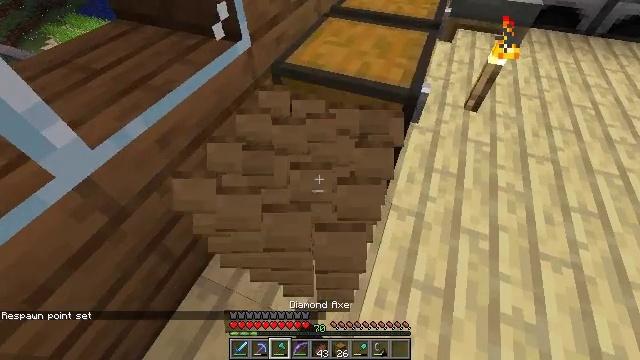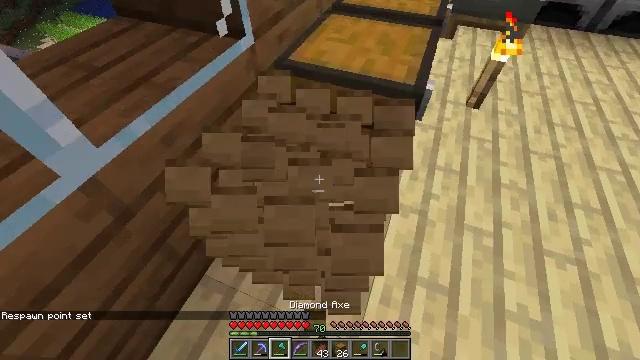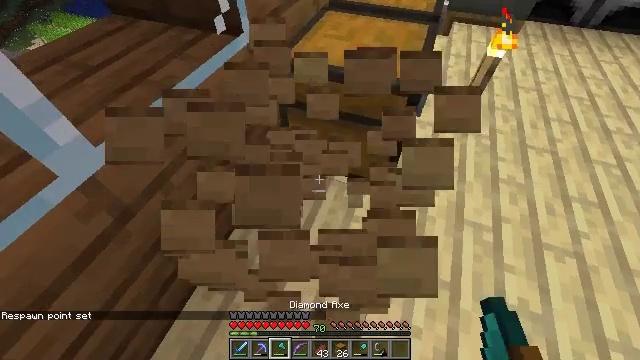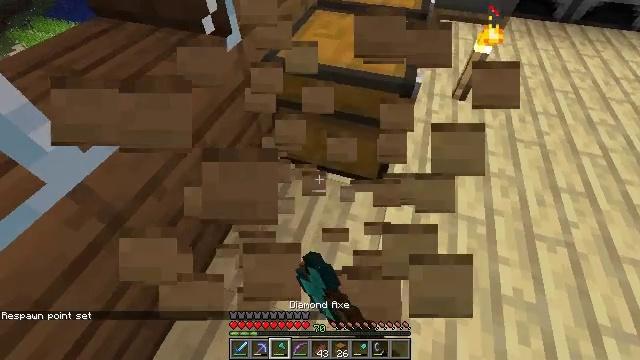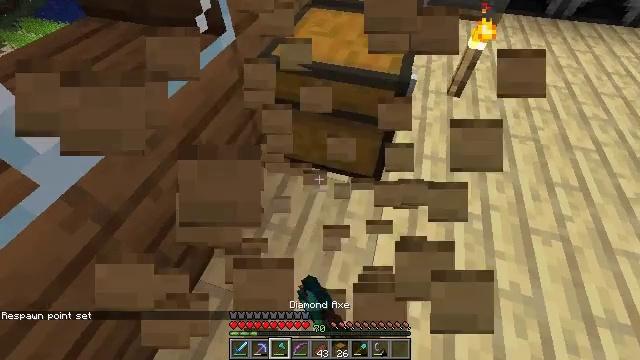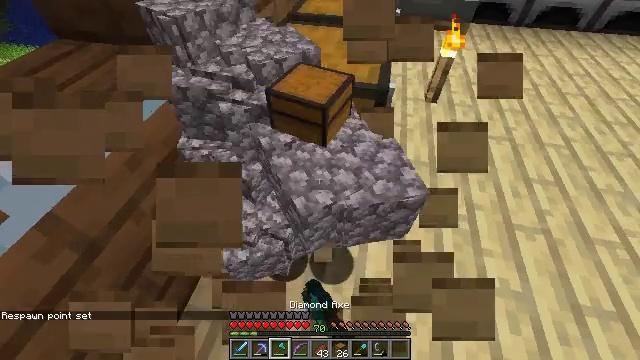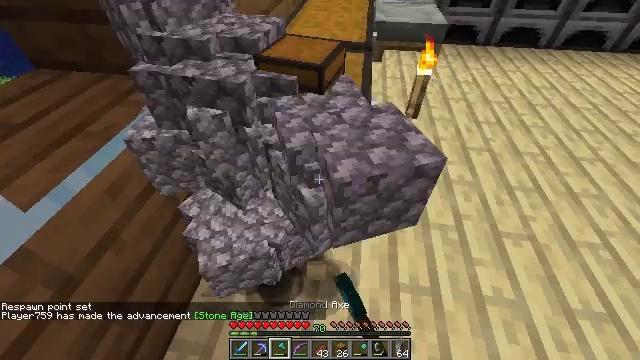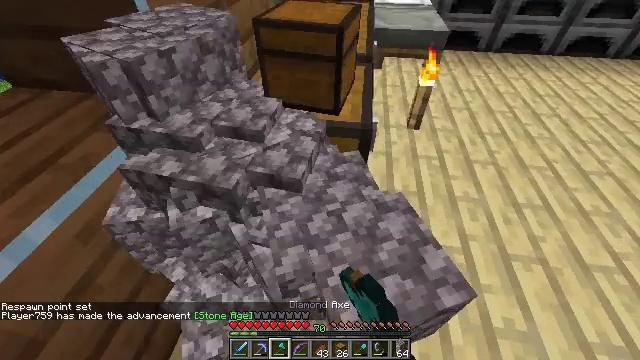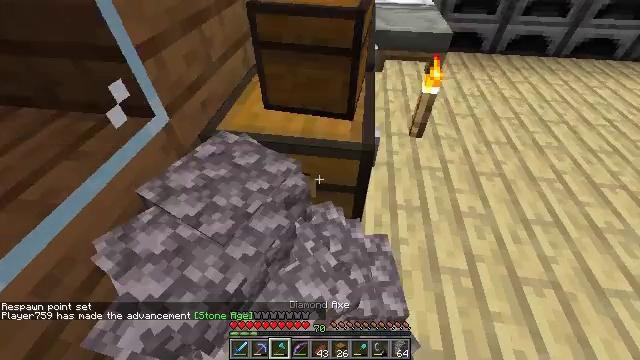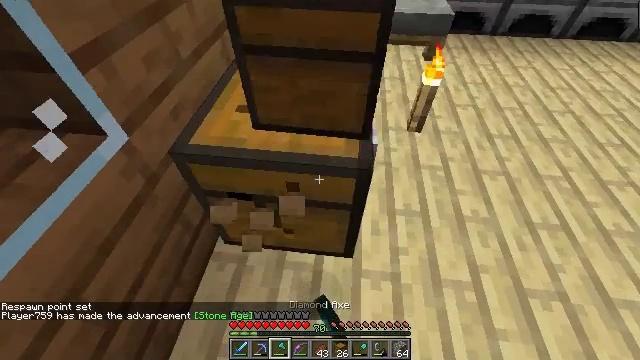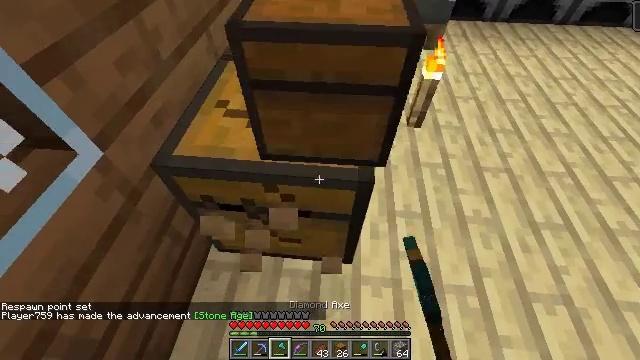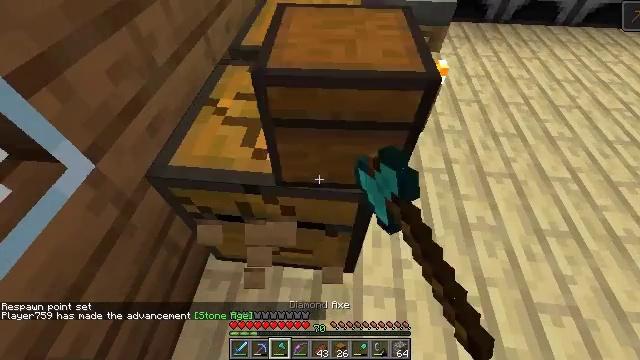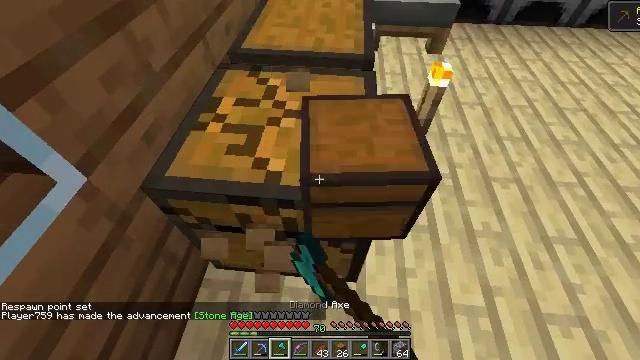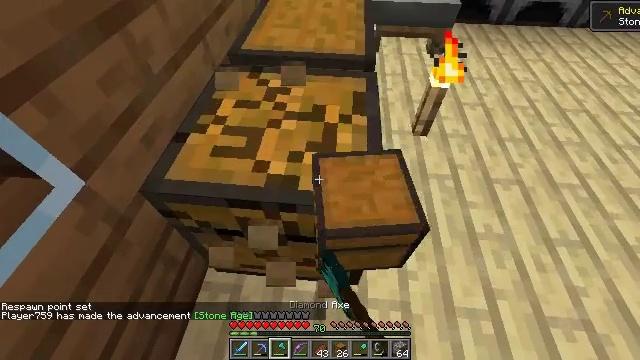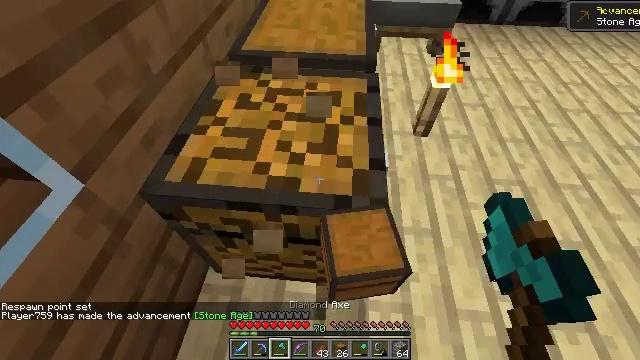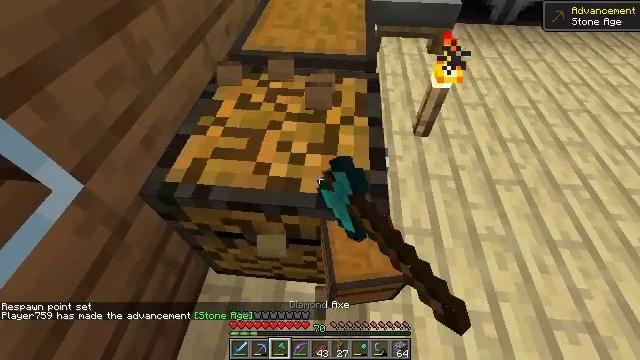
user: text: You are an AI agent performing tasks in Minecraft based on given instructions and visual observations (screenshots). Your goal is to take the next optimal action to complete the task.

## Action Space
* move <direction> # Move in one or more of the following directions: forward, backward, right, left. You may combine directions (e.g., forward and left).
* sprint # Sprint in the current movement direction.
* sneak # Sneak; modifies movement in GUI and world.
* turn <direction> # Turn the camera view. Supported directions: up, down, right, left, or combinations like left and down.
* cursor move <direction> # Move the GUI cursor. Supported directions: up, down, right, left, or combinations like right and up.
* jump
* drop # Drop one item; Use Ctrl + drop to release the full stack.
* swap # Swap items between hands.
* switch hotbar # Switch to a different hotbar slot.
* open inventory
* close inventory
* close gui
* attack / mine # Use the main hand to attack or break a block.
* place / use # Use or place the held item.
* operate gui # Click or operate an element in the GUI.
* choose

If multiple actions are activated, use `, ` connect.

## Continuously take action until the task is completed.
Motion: motion action
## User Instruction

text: Break the chest to retrieve items inside.
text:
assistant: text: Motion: attack / mine
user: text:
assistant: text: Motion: turn right, attack / mine
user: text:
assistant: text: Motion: turn right, attack / mine
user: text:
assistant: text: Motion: turn right, attack / mine
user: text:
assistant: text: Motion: turn right and up, attack / mine
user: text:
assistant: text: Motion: move forward, turn right and up, attack / mine
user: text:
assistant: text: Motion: move forward, attack / mine
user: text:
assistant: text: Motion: move forward, attack / mine
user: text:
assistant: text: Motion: move forward, turn right and down, attack / mine
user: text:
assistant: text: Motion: turn right and down, attack / mine
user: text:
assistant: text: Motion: attack / mine
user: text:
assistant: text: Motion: attack / mine
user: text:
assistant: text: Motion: attack / mine
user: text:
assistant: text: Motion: attack / mine
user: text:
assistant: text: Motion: attack / mine
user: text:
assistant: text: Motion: turn down, attack / mine
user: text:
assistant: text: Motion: turn down, attack / mine
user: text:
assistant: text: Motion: turn down, attack / mine
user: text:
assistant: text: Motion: turn down, attack / mine
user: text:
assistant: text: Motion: turn down, attack / mine
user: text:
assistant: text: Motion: attack / mine
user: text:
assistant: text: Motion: move forward
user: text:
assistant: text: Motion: move forward and move left, turn right and down
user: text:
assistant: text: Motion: move forward and move left, turn right and down
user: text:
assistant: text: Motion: move forward and move left, turn right and down
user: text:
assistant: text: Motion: move forward, turn right
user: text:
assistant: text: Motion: move forward, turn right
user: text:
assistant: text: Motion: move forward, turn right and up
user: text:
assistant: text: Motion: turn right and up, open inventory
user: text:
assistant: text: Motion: turn right, open inventory